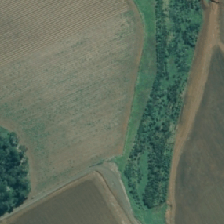
Land cover: shortrotation_cropland